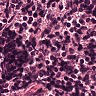
Metastatic tissue present: no